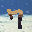
Label: 7